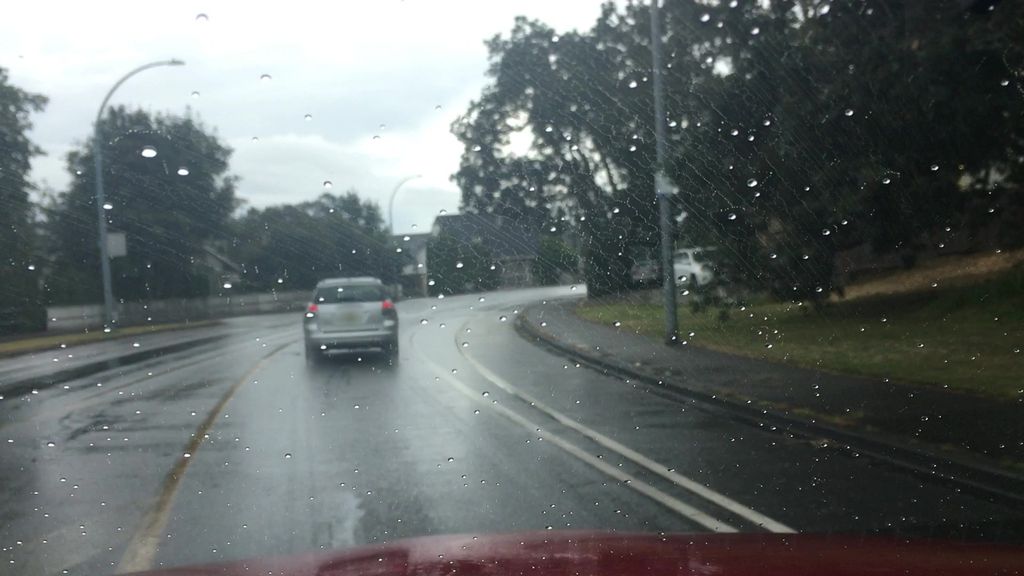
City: victoria